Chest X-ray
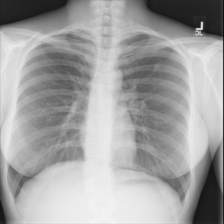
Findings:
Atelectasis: negative
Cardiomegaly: negative
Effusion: negative
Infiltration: negative
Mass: negative
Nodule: negative
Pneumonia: negative
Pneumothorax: negative
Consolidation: negative
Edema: negative
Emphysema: negative
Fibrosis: negative
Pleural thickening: negative
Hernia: negative